Field crop: tomato
Growth stage: 2
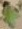
Species: solanum